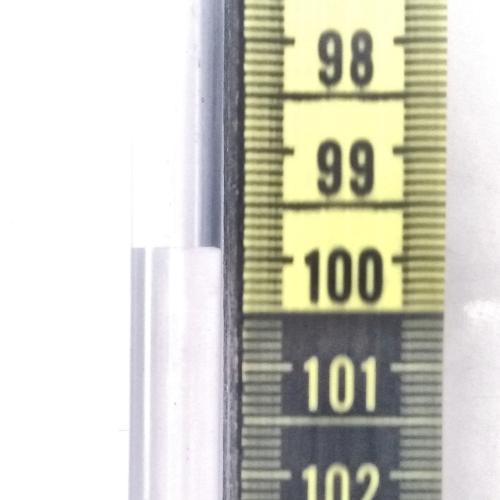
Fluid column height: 99.9 cm